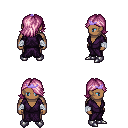
a pixel art fantasy rpg character, male body template, human, dark skin, purple robe, gold greaves, pink swoop hairstyle, purple tiara, white cloth bandages, metal boots, four views (front, back, left, right), 2x2 character sprite sheet, small pixel art, hard edges, no anti-aliasing